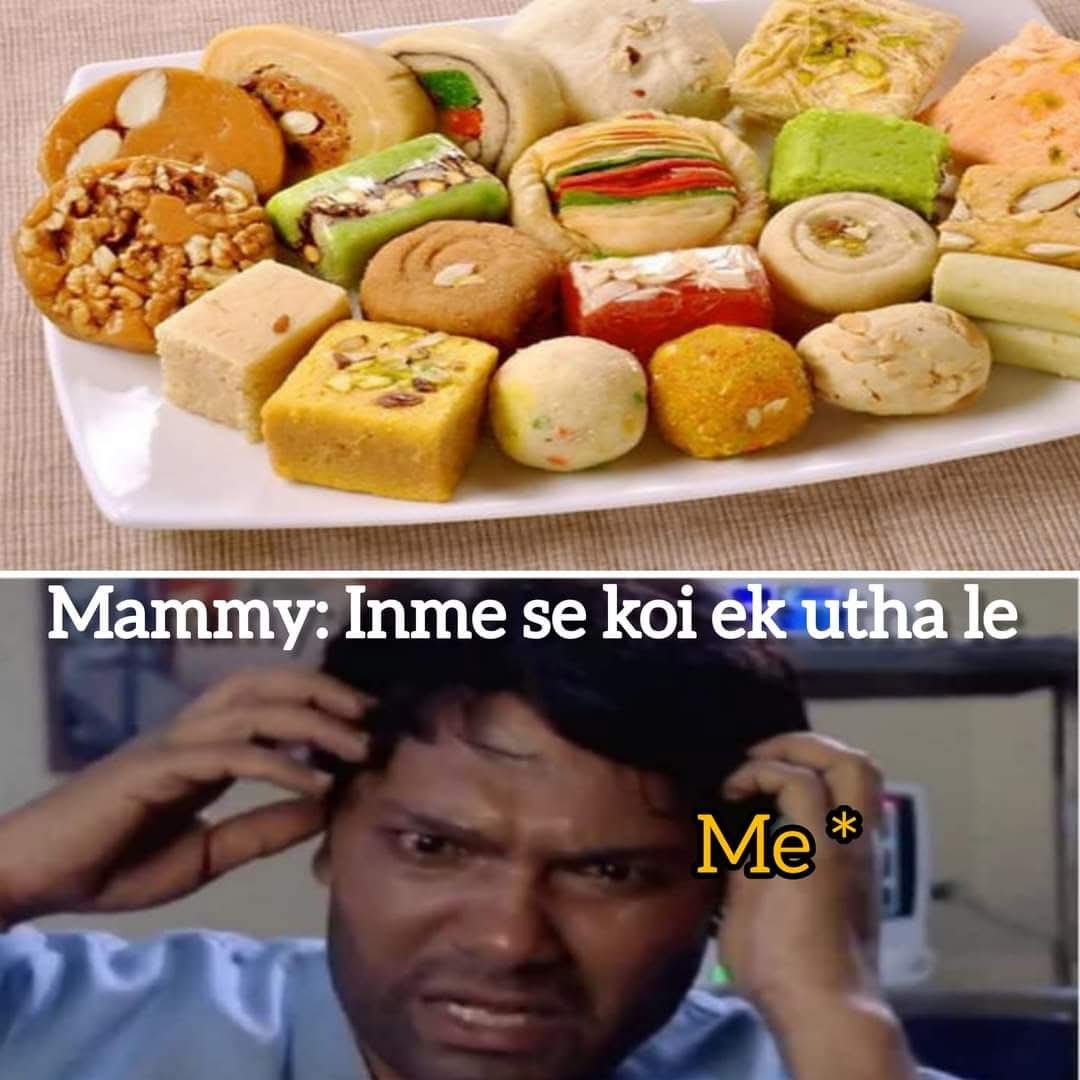
Text: Mammy: Inme se koi ek utha le
Label: Non Hate